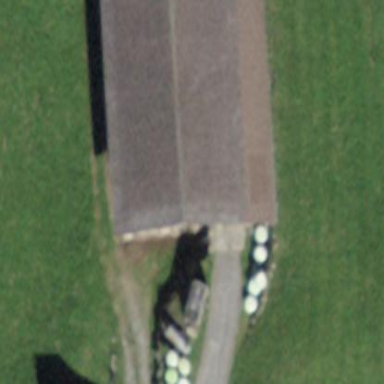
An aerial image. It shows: Barn.